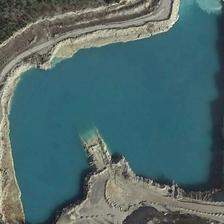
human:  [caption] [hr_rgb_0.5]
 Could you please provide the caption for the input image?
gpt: some green trees and barelands are around an irregular blue pond .

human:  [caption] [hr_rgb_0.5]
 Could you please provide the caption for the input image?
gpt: some green trees and barelands are around an irregular blue pond .

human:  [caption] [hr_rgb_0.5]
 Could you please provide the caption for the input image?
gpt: some green trees and barelands are around an irregular blue pond .

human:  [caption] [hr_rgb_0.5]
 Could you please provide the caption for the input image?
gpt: some green trees and barelands are around an irregular blue pond .

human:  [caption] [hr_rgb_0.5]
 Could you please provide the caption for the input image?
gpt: some green trees and barelands are around an irregular blue pond .